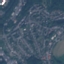
Land use / land cover class: Residential